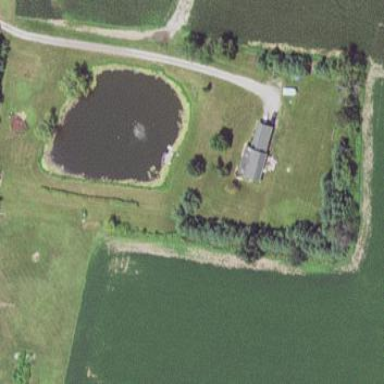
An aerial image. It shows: Serene pond surrounded by nature.